Question: I am trying to make a dynamic column layout with the help of twitter bootstrap. All yellow blocks are generated in a for loop
Example
'''
<div class="container">
<div class="col-lg-4">
Sidebar
</div>
<div class="col-lg-8">
<div class="col-lg-4"></div>
<div class="col-lg-4"></div>
<div class="col-lg-4"></div>
<div class="col-lg-4"></div>
<div class="col-lg-4"></div>
<div class="col-lg-4"></div>
<div class="col-lg-4"></div>
<div class="col-lg-4"></div>
<div class="col-lg-4"></div>
<div class="col-lg-4"></div>
</div>
'''

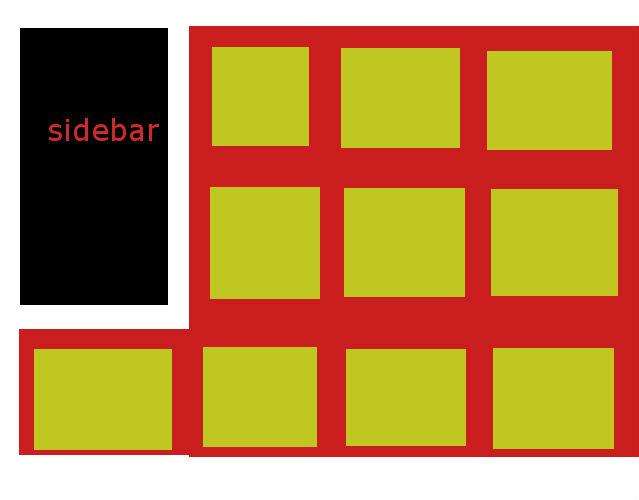
Answer: You are missing the row elements:
'''
<div class="container">
<div class="row">
<div class="col-sm-3">
Sidebar
</div>
<div class="col-sm-9">
<div class="row">
<div class="col-sm-4">1</div>
<div class="col-sm-4">2</div>
<div class="col-sm-4">3</div>
</div>
<div class="row">
<div class="col-sm-4">4</div>
<div class="col-sm-4">5</div>
<div class="col-sm-4">6</div>
</div>
</div>
</div>
<div class="row">
<div class="col-sm-3">7</div>
<div class="col-sm-3">8</div>
<div class="col-sm-3">9</div>
<div class="col-sm-3">10</div>
</div>
</div>
'''
Take a look <URL>